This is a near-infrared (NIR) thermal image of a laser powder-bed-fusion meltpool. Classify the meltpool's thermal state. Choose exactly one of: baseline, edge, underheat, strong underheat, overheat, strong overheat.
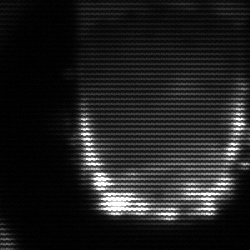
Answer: baseline